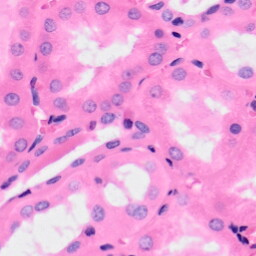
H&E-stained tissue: Kidney